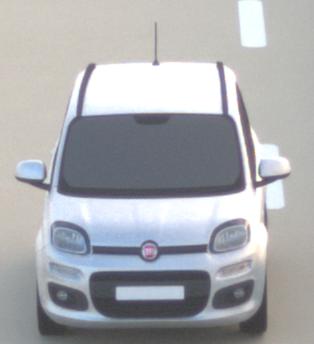
Make: Fiat
Model: Panda 1.2 8V
Detailed model: Panda (312)
Model produced from: 2013/02
Model produced until: 2013/12
Doors: 5
Color: white
Road condition: dry road
Daytime: sunrise or sunset
Contrast: medium contrast